Question: I'm using a 3rd party control (in this case, Telerik's RadChart control), which has a complex inner ControlTemplate that encompasses several elements of the chart. Unfortunately, not all parts are exposed explicitly for me to style, and I find myself wanting to set a property on a particular sub-element inside the ControlTemplate, either via XAML or via code. After struggling with the XAML for a while, I settled for a code-centric approach, but I'm still stuck.
Using Snoop, I can see that the top-most ChartArea control (which I can access) renders an AxisX2D object named PART_AxisX, which in turn has a template which contains the PART_AxisLabels object, which is the one I need to style. (Incidentally, the property I want to set is AlternationCount, but I couldn't find a less hacky way of getting to it).

I tried to use the 'ControlTemplate.FindName' method (as shown <URL> to get the AxisX2D object, and then again on that object to get the AxisLabels object, but FindName always returns null:
'''
var chartArea = myChart.DefaultView.ChartArea;
var visualAxisX = chartArea.Template.FindName("PART_AxisX", chartArea) as AxisX2D;
'''
even though Snoop confirms that 'chartArea' is, in fact, the AxisX2D's 'TemplatedParent'. I checked in the debugger and I could find PART_AxisX in chartArea's internal Template property.
So my questions are:
1) What am I doing wrong here?
2) Is there a better way to approach this that isn't as roundabout as this?
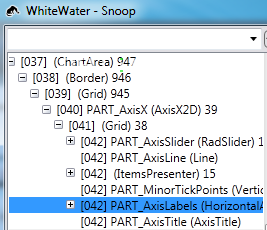
Answer: The solution is to wait till after the 'Loaded' event has occurred on the Control.
When this event has occurred you know that the Template has been applied and the visual tree has been built for the control, and so you can then access the elements using FindName.
- <URL>
Slightly related link given here for case when using a Content Template on a ContentControl.
- <URL>